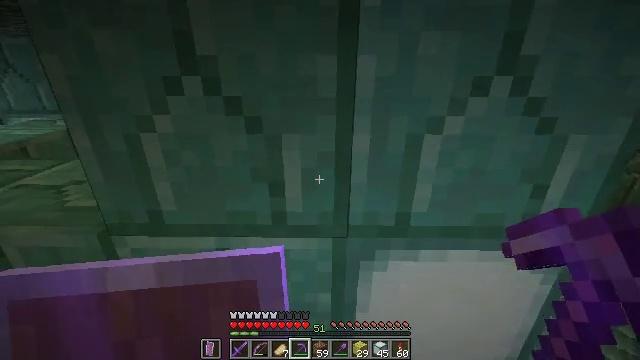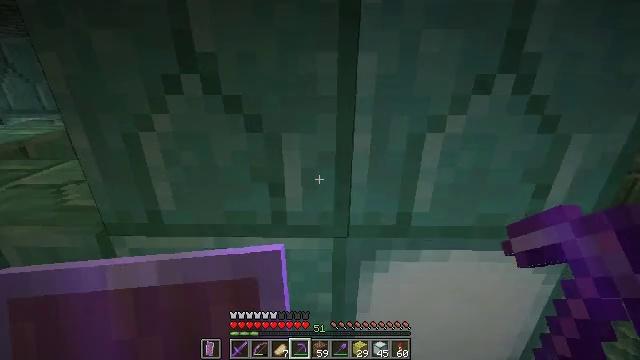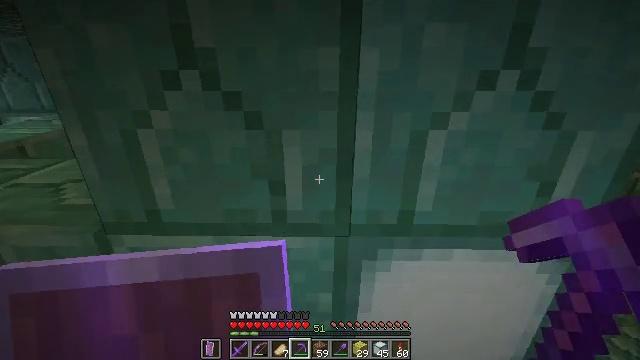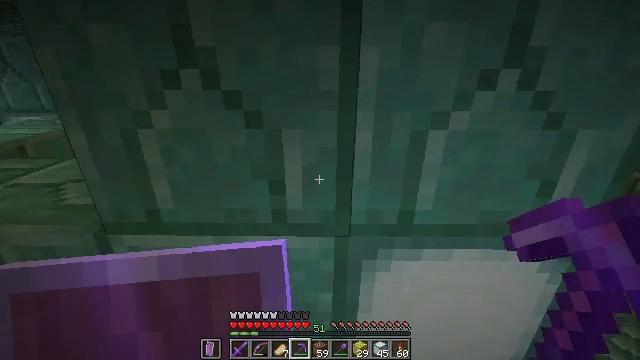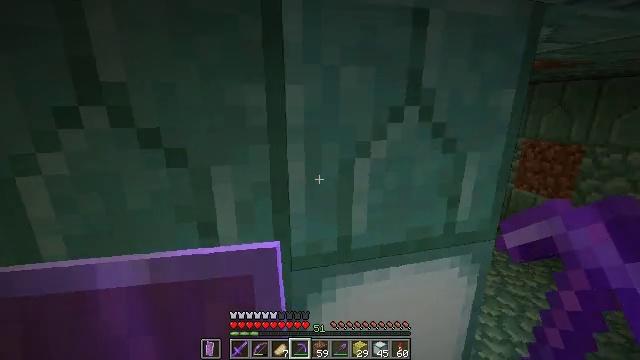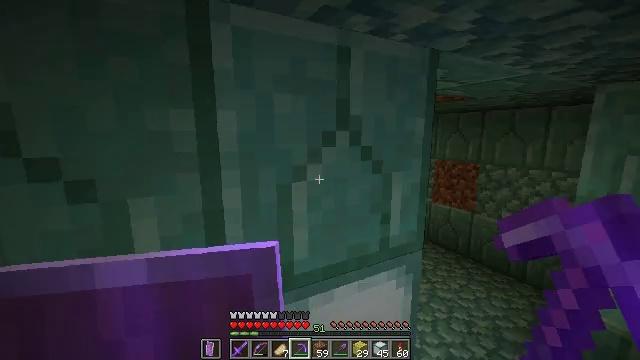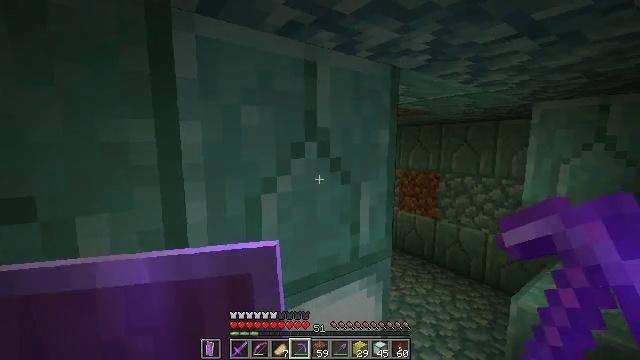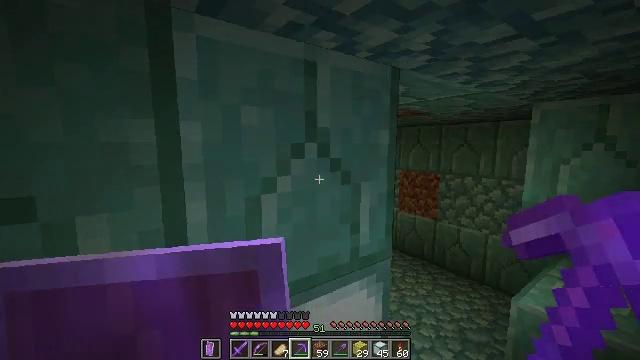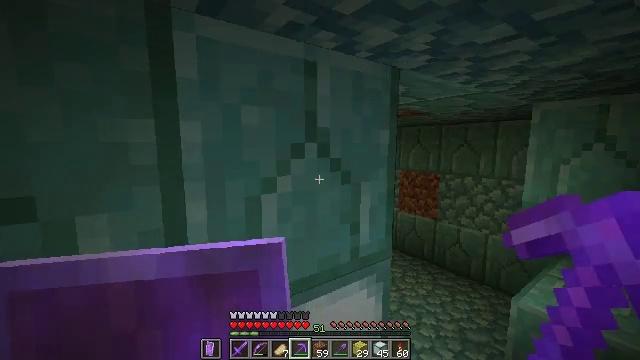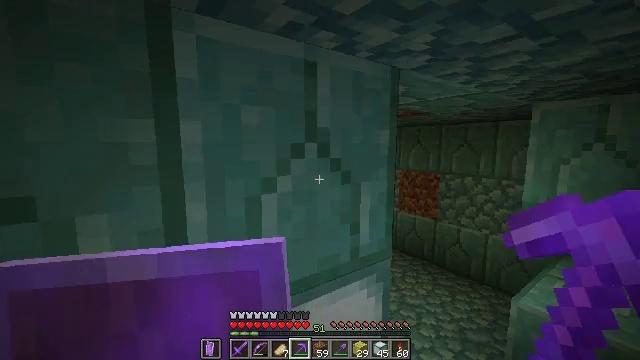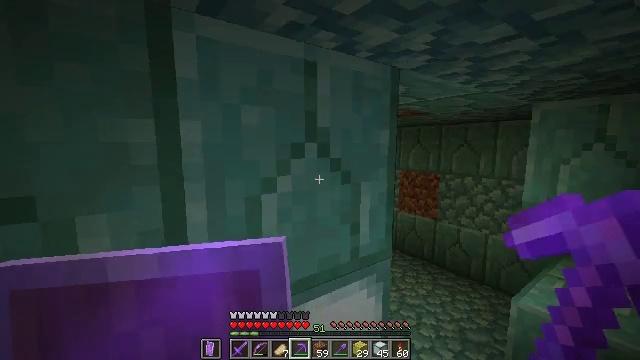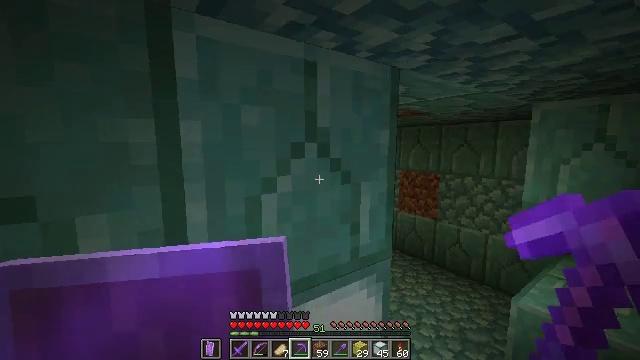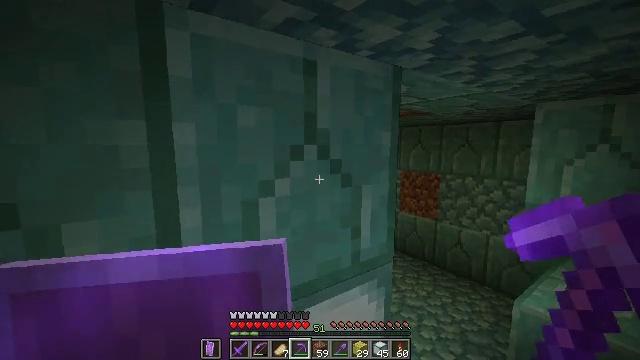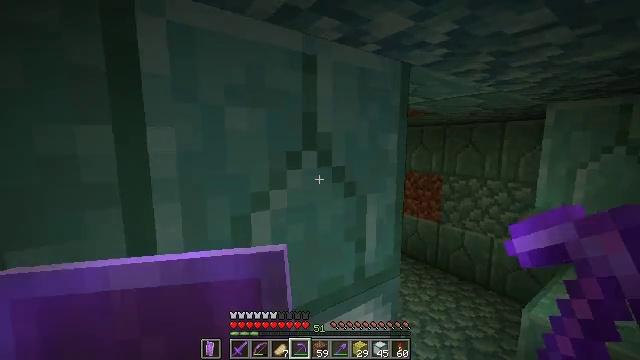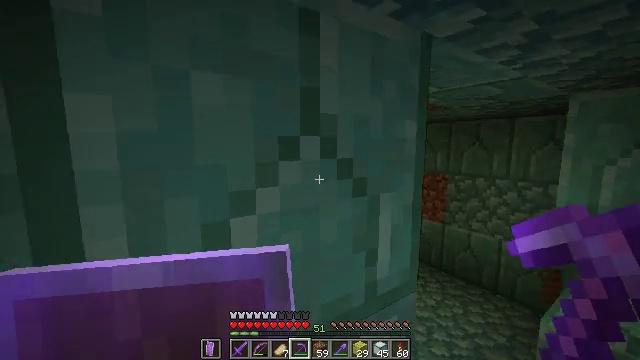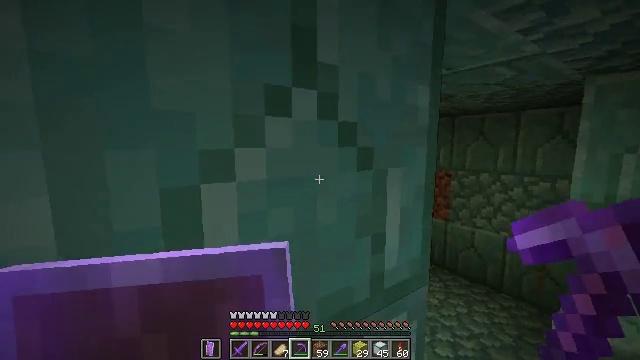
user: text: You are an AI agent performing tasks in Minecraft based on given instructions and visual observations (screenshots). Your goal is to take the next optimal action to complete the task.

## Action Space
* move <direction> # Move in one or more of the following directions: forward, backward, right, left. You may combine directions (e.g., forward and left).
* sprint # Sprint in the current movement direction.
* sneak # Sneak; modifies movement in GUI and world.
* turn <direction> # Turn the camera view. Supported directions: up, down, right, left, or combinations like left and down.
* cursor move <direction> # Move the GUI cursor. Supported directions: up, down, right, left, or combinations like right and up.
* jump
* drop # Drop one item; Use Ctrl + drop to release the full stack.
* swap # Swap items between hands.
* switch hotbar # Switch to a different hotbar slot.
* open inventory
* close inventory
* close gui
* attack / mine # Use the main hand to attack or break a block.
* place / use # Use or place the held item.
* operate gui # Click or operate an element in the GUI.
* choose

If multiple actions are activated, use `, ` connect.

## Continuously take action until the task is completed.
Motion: motion action
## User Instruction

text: Break the dirt block.
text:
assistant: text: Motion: no_op
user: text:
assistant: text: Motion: no_op
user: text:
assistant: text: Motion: no_op
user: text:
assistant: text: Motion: turn right and up
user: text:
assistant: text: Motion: turn right and up
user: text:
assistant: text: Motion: turn right and up
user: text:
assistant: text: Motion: no_op
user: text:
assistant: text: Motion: no_op
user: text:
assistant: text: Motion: no_op
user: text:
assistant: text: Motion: no_op
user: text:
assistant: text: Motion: no_op
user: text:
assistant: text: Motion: move forward
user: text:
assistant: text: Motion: move forward
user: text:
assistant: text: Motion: move forward
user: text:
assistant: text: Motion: move forward and move right
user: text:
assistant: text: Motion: move forward and move right
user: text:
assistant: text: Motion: move forward and move right
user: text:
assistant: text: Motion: move forward and move right
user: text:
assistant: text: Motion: move forward and move right
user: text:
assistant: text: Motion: move forward and move right, turn left and up
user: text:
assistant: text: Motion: move forward and move right, turn left and up
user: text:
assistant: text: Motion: move forward and move right, turn left and up
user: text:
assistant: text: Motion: move forward, turn left and up
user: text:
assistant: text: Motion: move forward
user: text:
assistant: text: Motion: no_op
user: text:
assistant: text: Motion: no_op
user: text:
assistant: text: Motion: no_op
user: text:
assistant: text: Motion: no_op
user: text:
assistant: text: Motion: no_op
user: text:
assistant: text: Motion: no_op